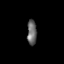
Tissue: skin
Cell type: Epithelial cells
Senescence score: 0.2459
Nuclear area (px): 232
Mean DAPI intensity: 105.491